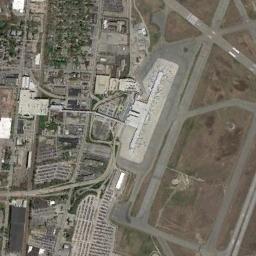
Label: airport